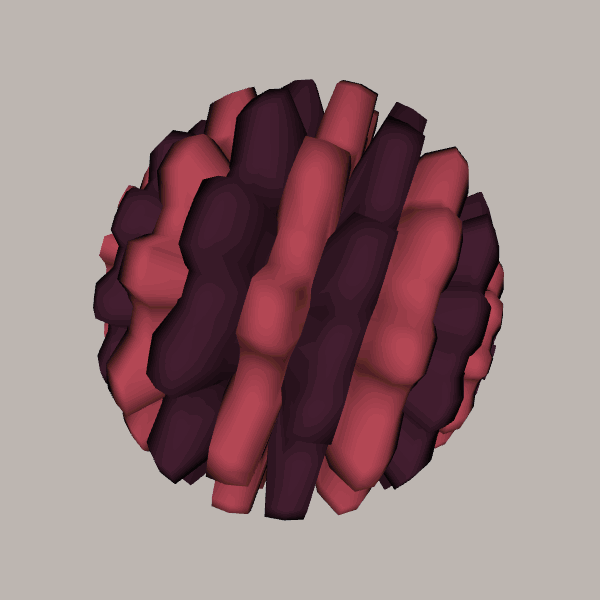
Background: light